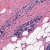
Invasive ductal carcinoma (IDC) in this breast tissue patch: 0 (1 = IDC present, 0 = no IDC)